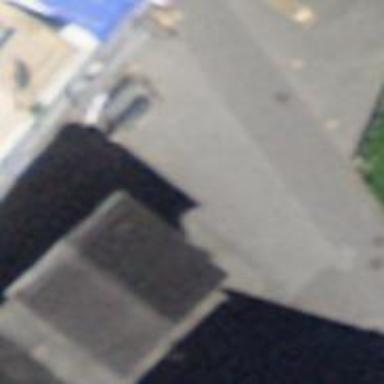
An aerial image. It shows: Garage.